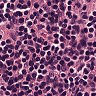
Metastatic tissue present: no